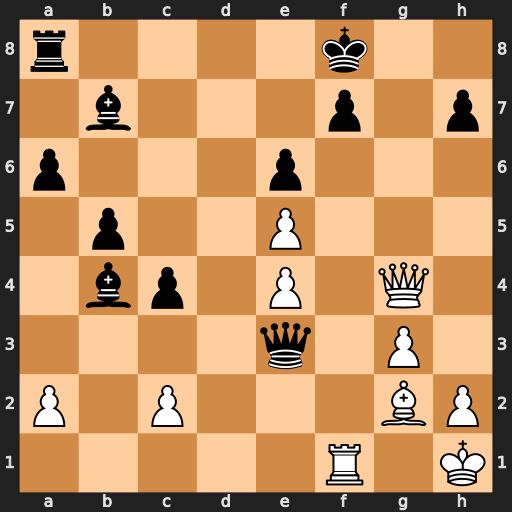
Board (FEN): r4k2/1b3p1p/p3p3/1p2P3/1bp1P1Q1/4q1P1/P1P3BP/5R1K
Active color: w
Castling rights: -
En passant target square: -
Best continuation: Qxe6 Kg8 Rxf7 Rf8 Rf3+